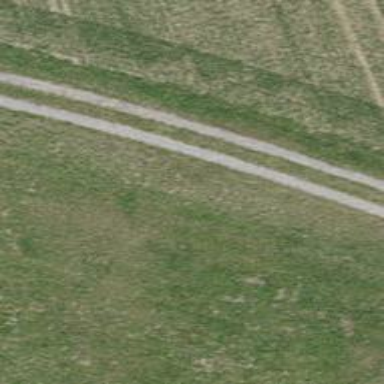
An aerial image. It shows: Gravel track with Grade 3 quality.